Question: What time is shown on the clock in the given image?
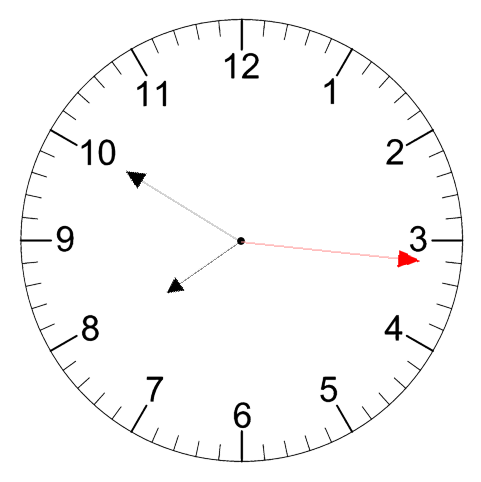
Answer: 07:50:16